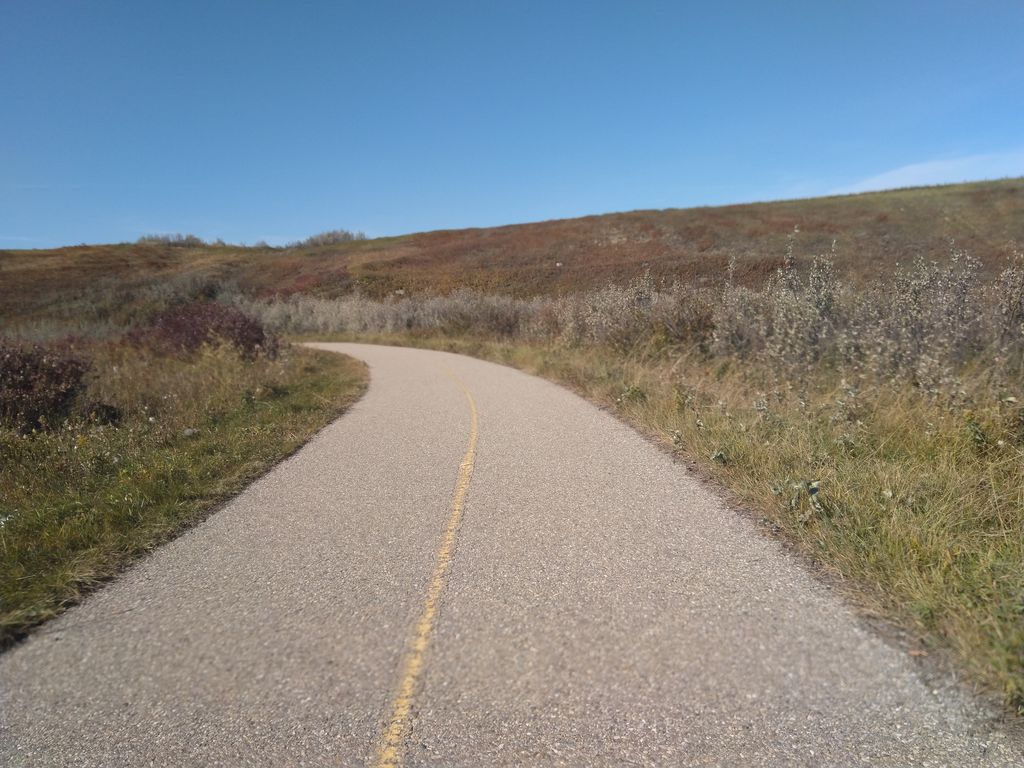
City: calgary